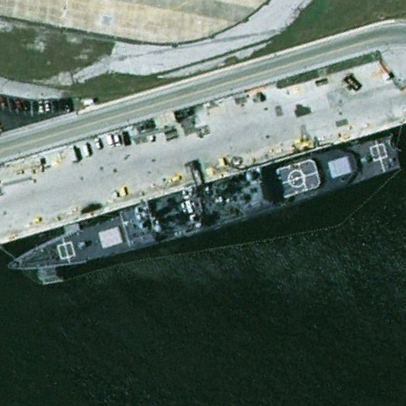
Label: cruiser